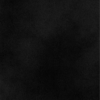
Label: dusty